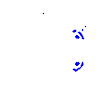
Particle: electron